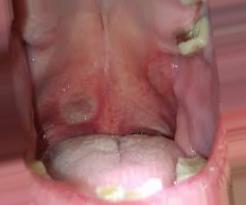
Condition: Mouth Ulcer